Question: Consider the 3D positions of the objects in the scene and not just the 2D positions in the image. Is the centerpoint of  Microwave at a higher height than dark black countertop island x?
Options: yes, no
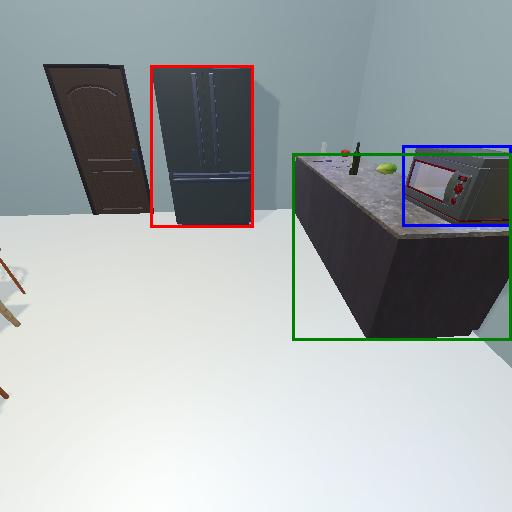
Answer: yes